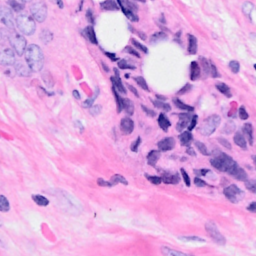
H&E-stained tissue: Breast